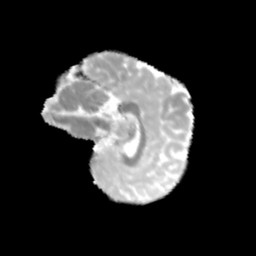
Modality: MD
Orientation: sagittal
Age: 9
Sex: male
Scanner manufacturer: siemens
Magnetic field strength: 3 T
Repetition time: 3.8 s
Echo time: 0.07 s